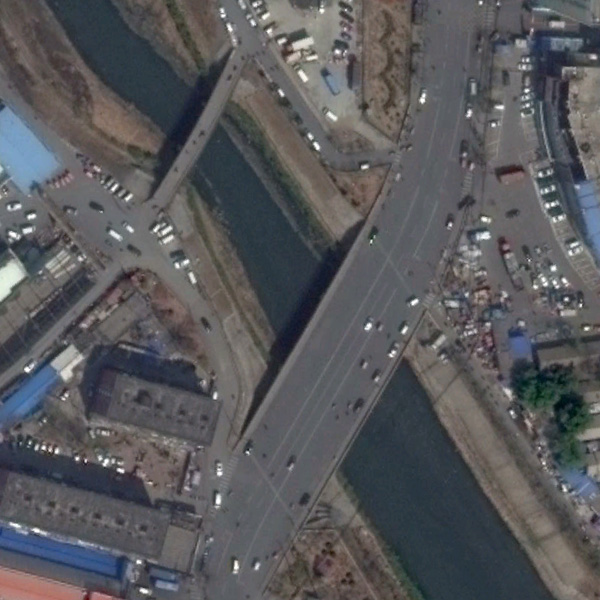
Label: Bridge